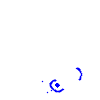
Particle: kaon